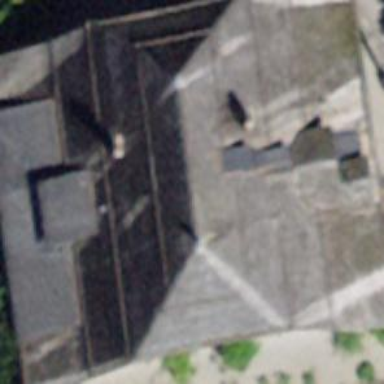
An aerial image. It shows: Historic monument in building.